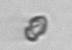
Label: Heterocapsa_rotundata